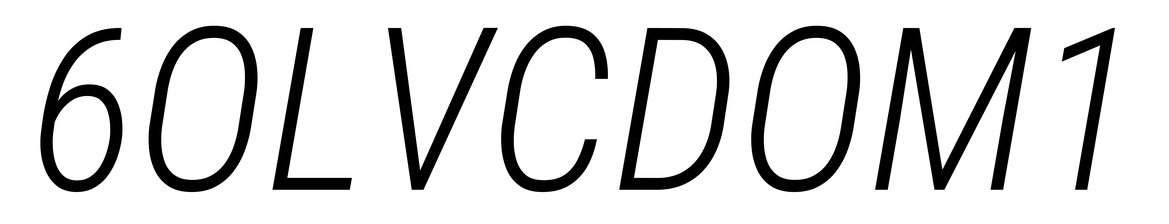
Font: Roboto-Italic_Condensed_Light_Italic